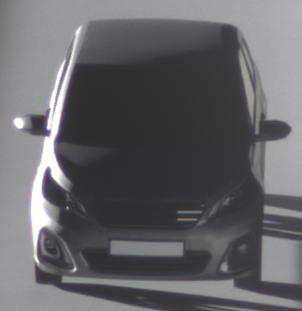
Make: Peugeot
Model: 108 1.0 VTi 68
Detailed model: 108
Model produced from: 2015/03
Model produced until: 2016/10
Doors: 3
Color: gray
Road condition: dry road
Daytime: sunrise or sunset
Contrast: low contrast